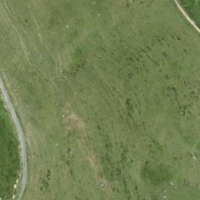
EUNIS habitat code: 23
Species observed at this site:
Campanula barbata